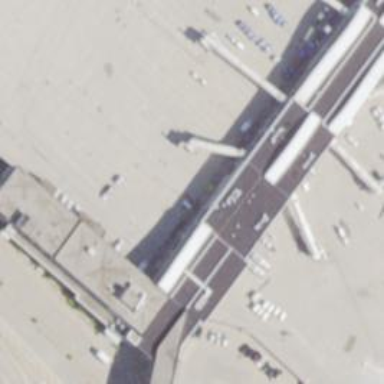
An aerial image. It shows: Airport gate.